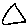
Label: triangle